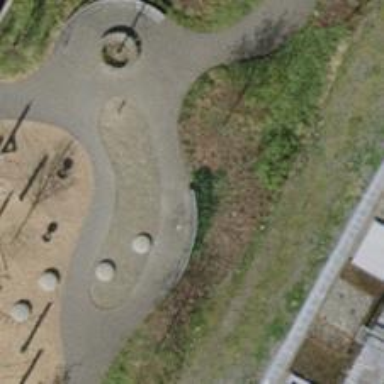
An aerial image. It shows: Bench.